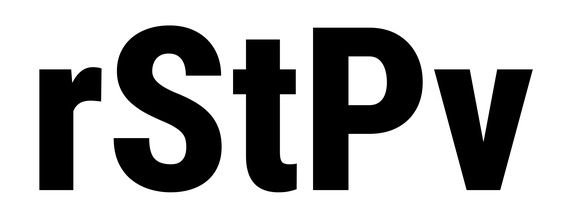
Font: Roboto_Condensed_ExtraBold